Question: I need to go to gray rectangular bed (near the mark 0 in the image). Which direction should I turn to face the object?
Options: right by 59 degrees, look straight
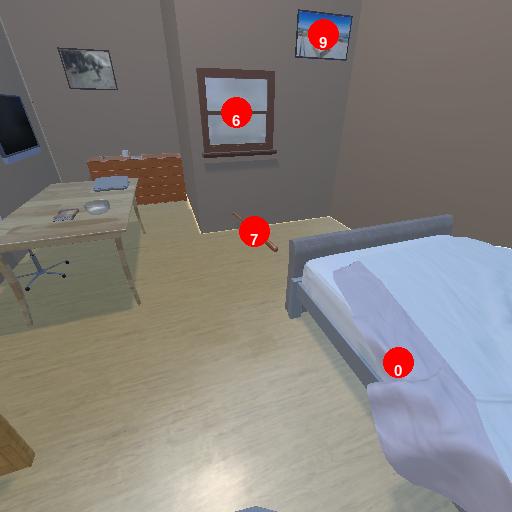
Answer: right by 59 degrees